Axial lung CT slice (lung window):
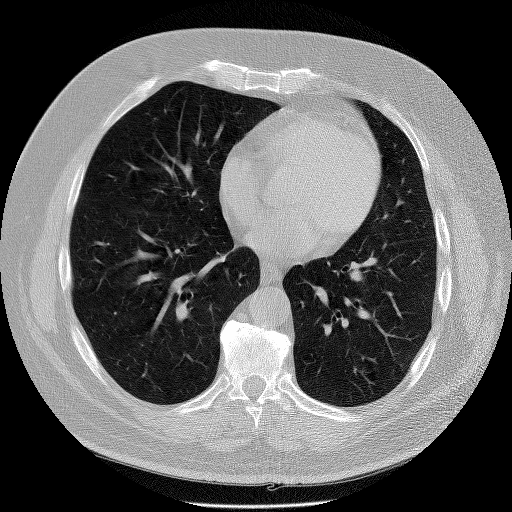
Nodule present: no